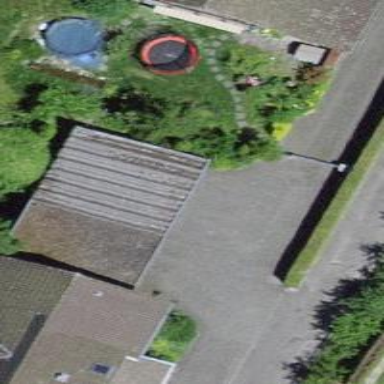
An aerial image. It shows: View of roof of building.